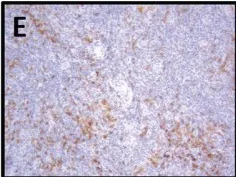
(E) Increased numbers of neoplastic helper T cells, PD-1, 100x.
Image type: pathology (immunostaining)